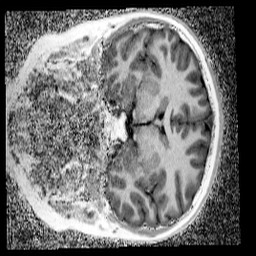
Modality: UNIT1_denoised
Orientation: coronal
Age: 11
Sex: male
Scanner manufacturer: siemens
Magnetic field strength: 3 T
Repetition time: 4 s
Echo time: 0.00299 s